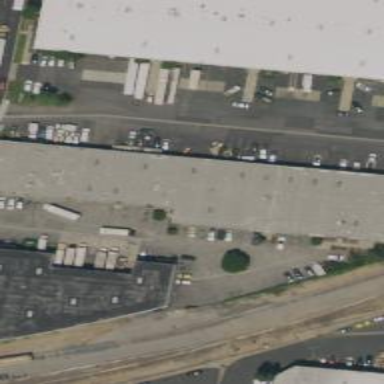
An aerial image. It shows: Warehouse.